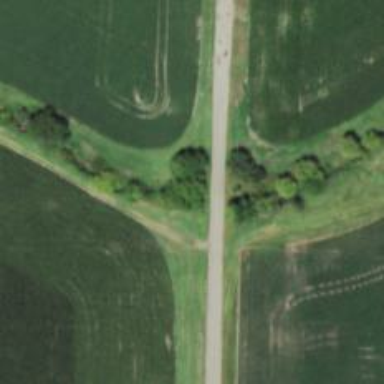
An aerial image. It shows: Culvert tunnel.